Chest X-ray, PA view. Patient: 48 years old, sex F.
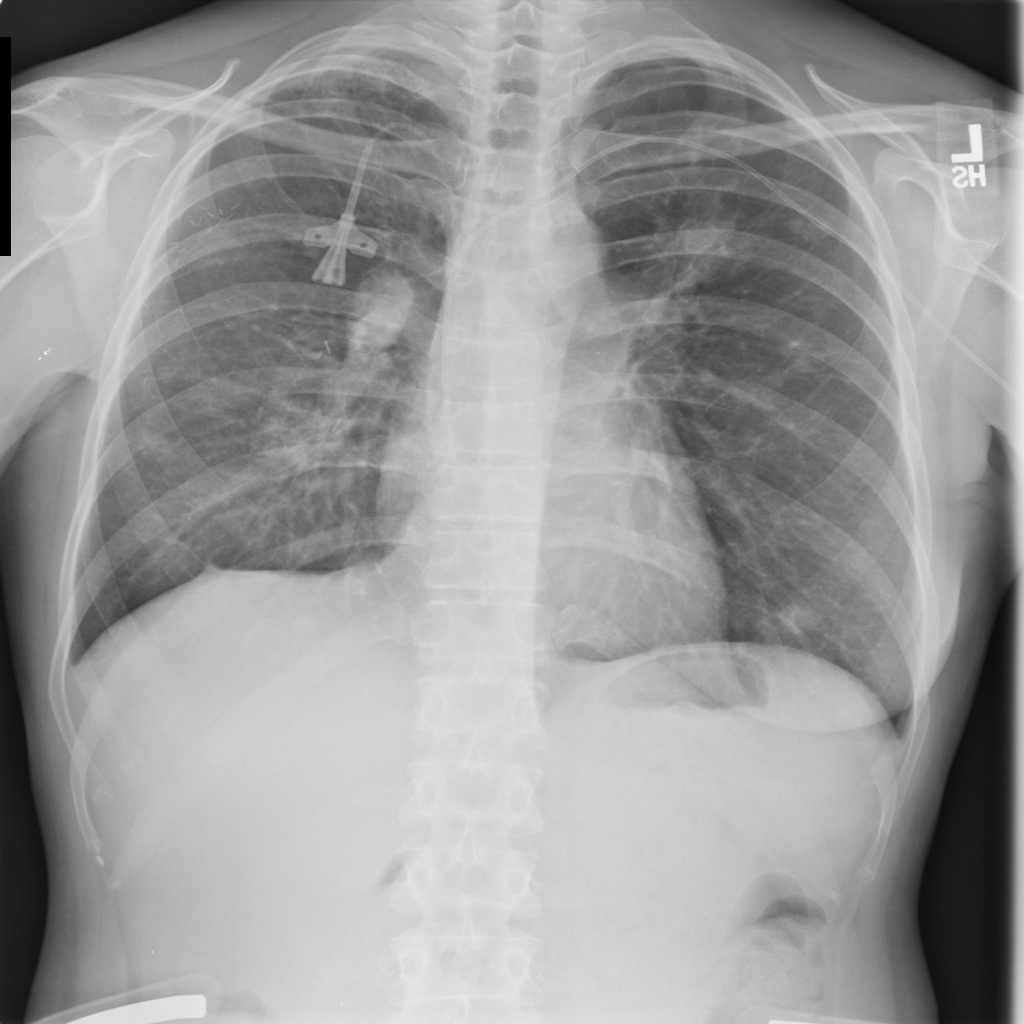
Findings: No Finding